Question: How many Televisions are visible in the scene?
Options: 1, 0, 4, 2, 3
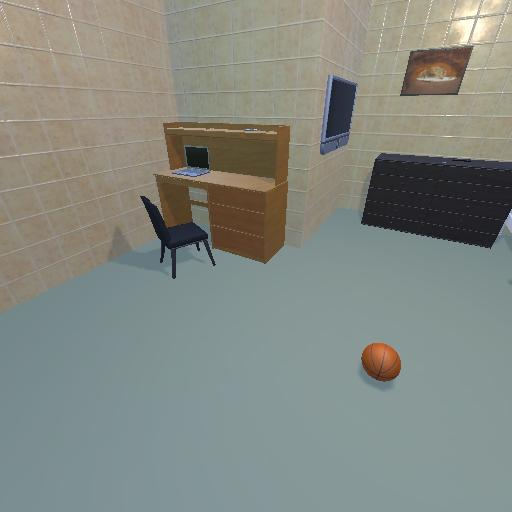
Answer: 1